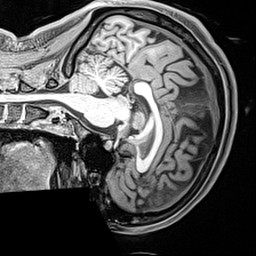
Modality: T1w
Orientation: sagittal
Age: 20
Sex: female
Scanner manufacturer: siemens
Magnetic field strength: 3 T
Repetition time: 2.4 s
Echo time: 0.00217 s